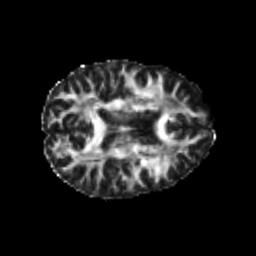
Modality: FA
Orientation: axial
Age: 24
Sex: female
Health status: healthy
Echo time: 0.074 s